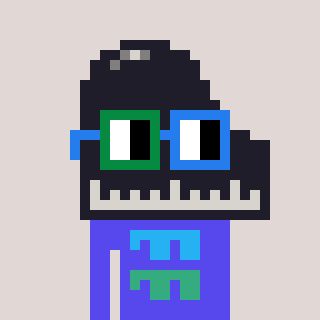
a pixel art character with square green and blue glasses, a piano-shaped head and a computerblue-colored body on a warm background